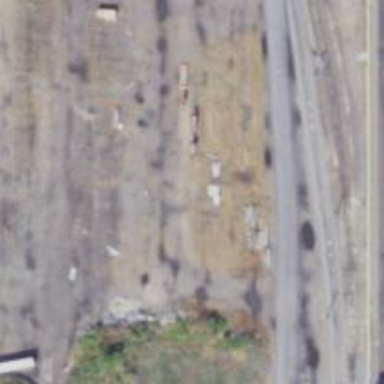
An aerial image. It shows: Abandoned railway yard.